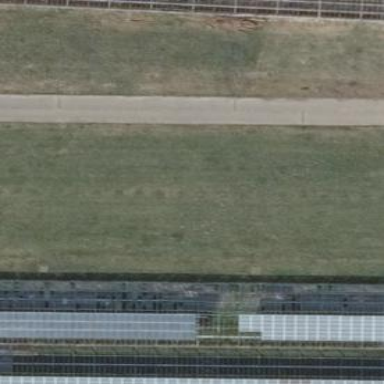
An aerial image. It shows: Greenhouse used for horticulture.